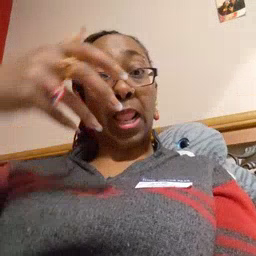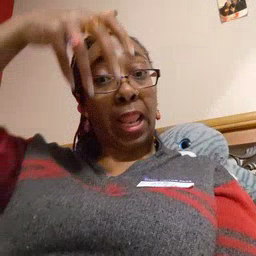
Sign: lion